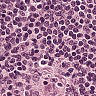
Metastatic tissue present: no